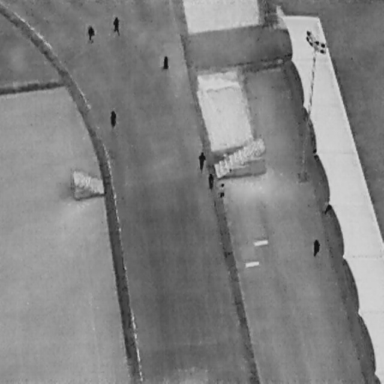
There are seven People in the infrared image.